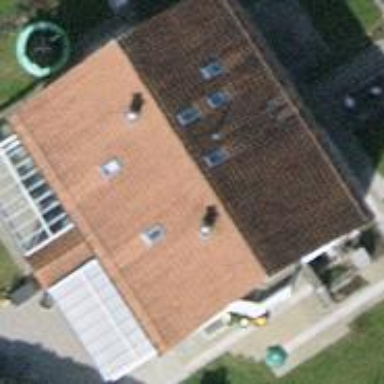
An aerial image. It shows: Semidetached house with gabled roof.